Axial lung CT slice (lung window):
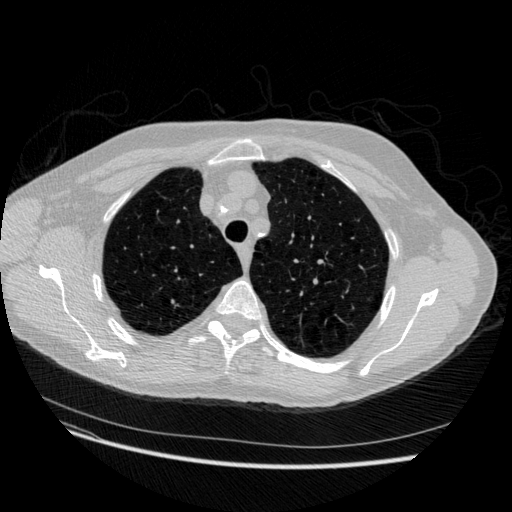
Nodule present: no